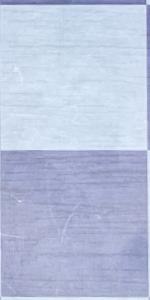
Label: Empty